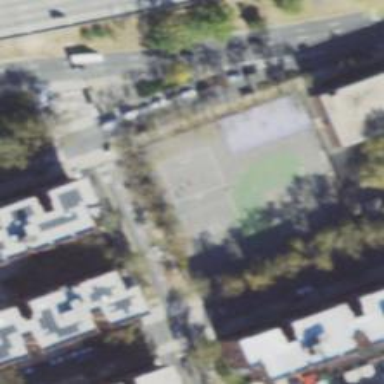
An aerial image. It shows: Basketball court located in leisure land pitch.